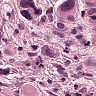
Metastatic tissue present: yes